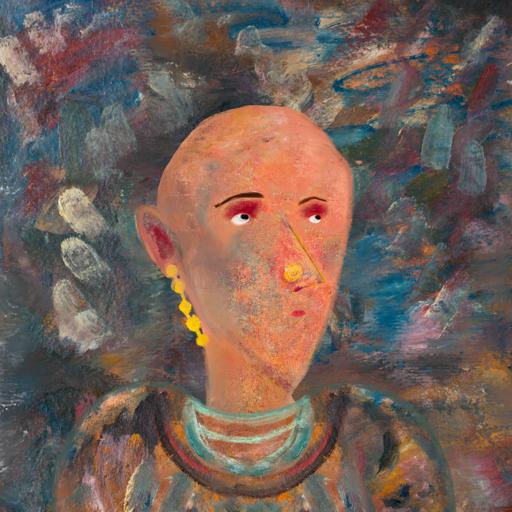
Background: Boggyland, Head And Neck Side: Irani, Face Side: Irani, Bust: Boggyland, Hair Side: Blank, Head Accessory: Blank, Second Necklace: Blank, Necklace: Blank, Baby: Blank